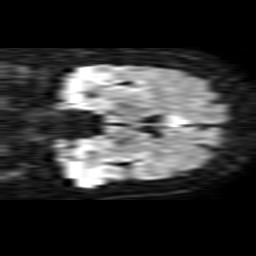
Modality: TRACE
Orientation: coronal
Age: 37
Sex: male
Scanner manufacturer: philips
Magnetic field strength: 1.5 T
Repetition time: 4.972 s
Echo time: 0.07764 s